Field crop: maize
Growth stage: 2
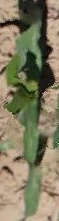
Species: maize